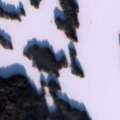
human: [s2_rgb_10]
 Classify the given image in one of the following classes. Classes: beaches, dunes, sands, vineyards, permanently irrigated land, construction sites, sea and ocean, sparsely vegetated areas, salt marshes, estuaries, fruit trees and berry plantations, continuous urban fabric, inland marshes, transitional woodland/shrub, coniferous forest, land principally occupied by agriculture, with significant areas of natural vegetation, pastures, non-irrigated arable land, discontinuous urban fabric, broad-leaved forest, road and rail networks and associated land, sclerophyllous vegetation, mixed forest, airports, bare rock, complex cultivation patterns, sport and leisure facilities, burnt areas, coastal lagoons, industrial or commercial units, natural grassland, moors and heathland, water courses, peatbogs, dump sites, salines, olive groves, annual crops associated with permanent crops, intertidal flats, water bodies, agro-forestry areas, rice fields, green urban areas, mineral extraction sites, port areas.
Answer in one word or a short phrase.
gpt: broad-leaved forest, mixed forest, water bodies